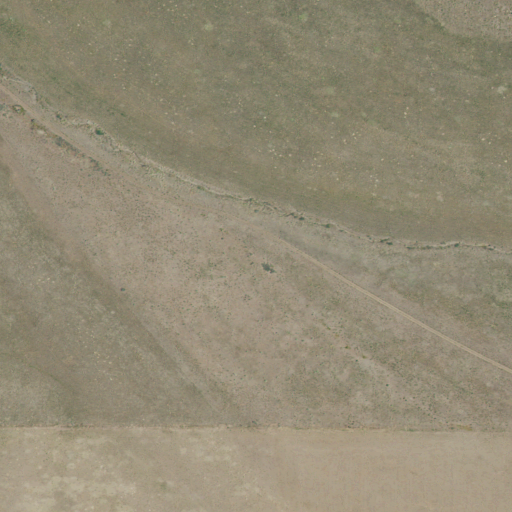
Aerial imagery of valley in Idaho named Red Pine Hollow containing shrub, cultivated crops, and pasture